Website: slack
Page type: billing-address
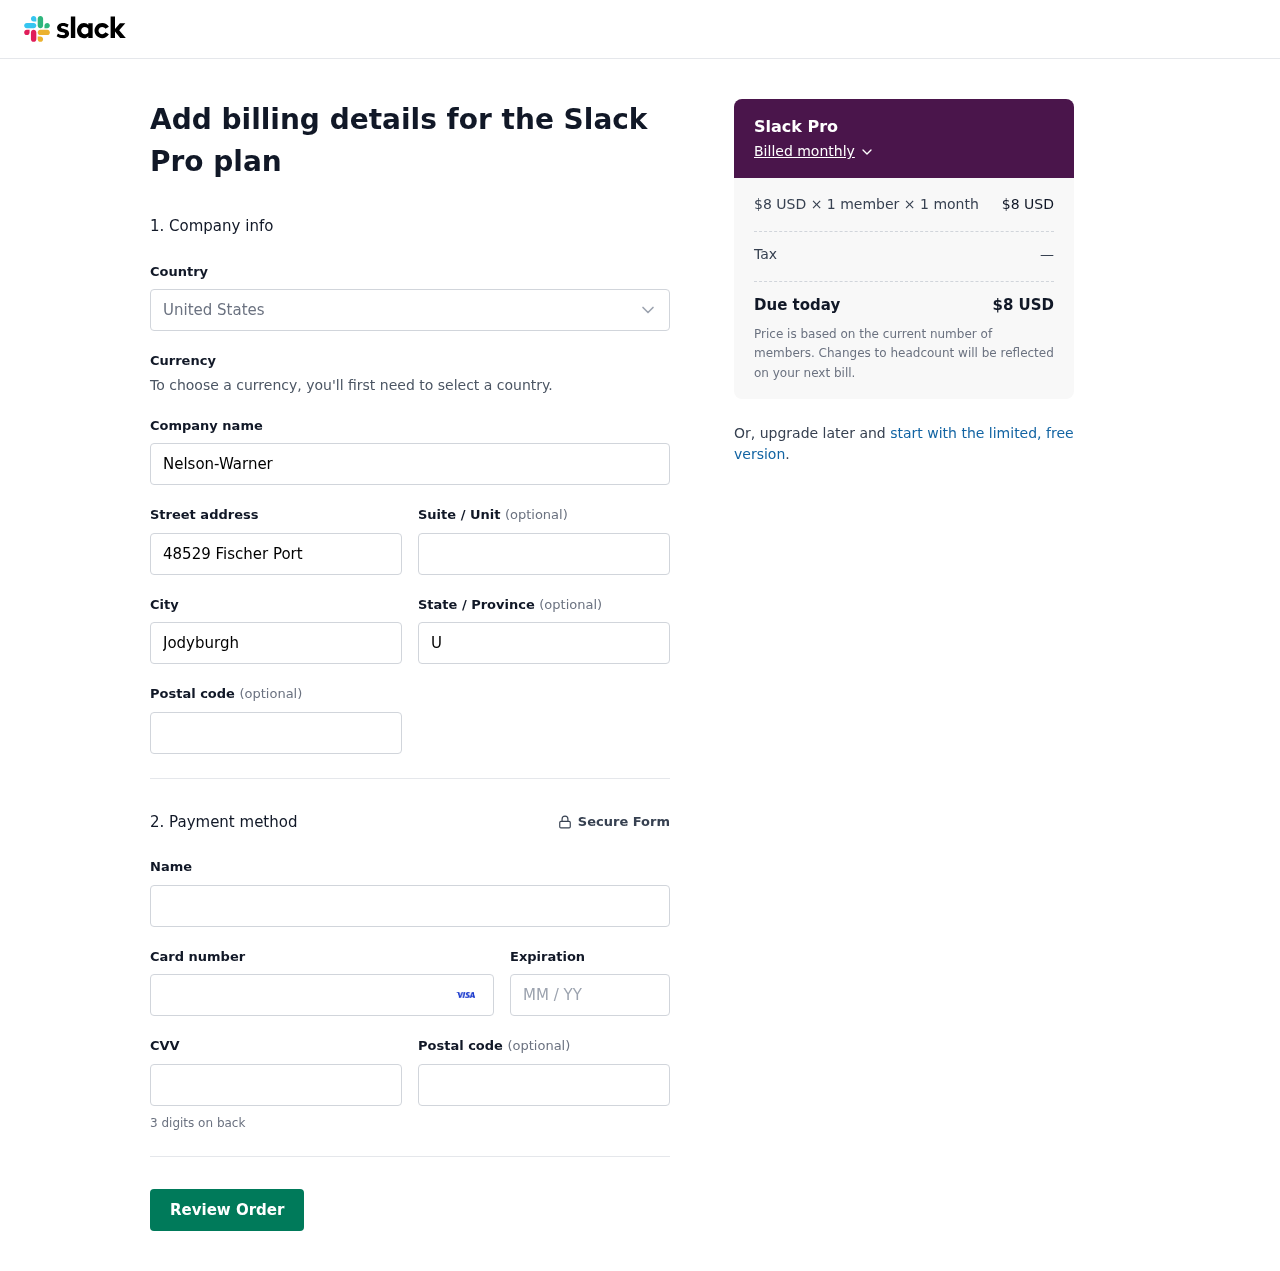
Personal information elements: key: PII_CARD_CVV
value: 806
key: PII_CARD_EXPIRY
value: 12/27
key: PII_CARD_NUMBER
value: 4628 7312 3011 9483
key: PII_CITY
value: Jodyburgh
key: PII_COMPANY
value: Nelson-Warner
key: PII_COUNTRY
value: United States
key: PII_FULLNAME
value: William Gray
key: PII_POSTCODE
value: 26151
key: PII_STATE
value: Utah
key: PII_STREET
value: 48529 Fischer Port
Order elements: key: ORDER_PLAN_PRICE
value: $8 USD
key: ORDER_NUM_MEMBERS
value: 1 member
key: ORDER_NUM_MONTHS
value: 1 month
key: ORDER_SUBTOTAL
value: $8 USD
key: ORDER_TAX
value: —
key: ORDER_TOTAL
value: $8 USD